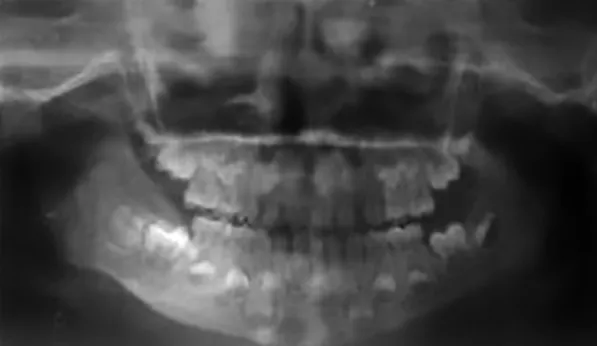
Postoperative orthopantomogram.
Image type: radiology (x_ray)